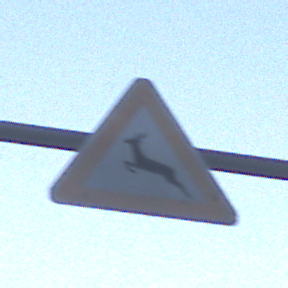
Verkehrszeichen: WildwechselRechts
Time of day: Dawn
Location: Outdoor (Urban)
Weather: Clear
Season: NotSpecified
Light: Natural